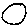
Label: circle